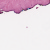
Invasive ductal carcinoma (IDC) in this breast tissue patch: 0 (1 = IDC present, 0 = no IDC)